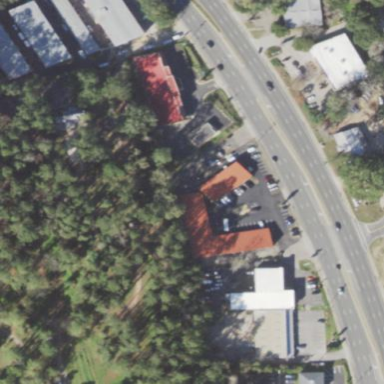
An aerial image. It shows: Commercial area.